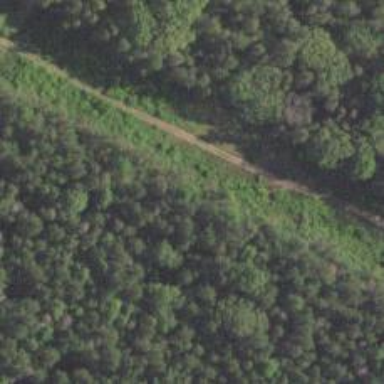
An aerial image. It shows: Abandoned railway with historical significance.